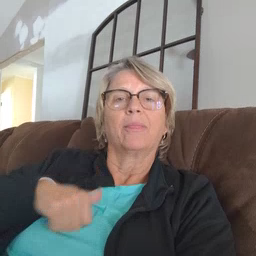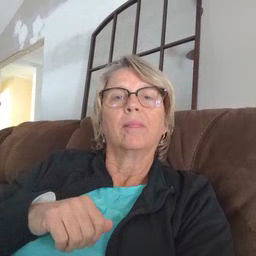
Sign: bath